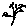
Label: tree